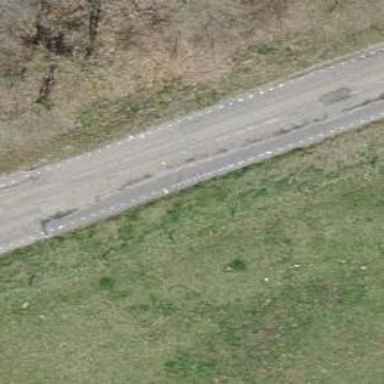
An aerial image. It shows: Tertiary road.